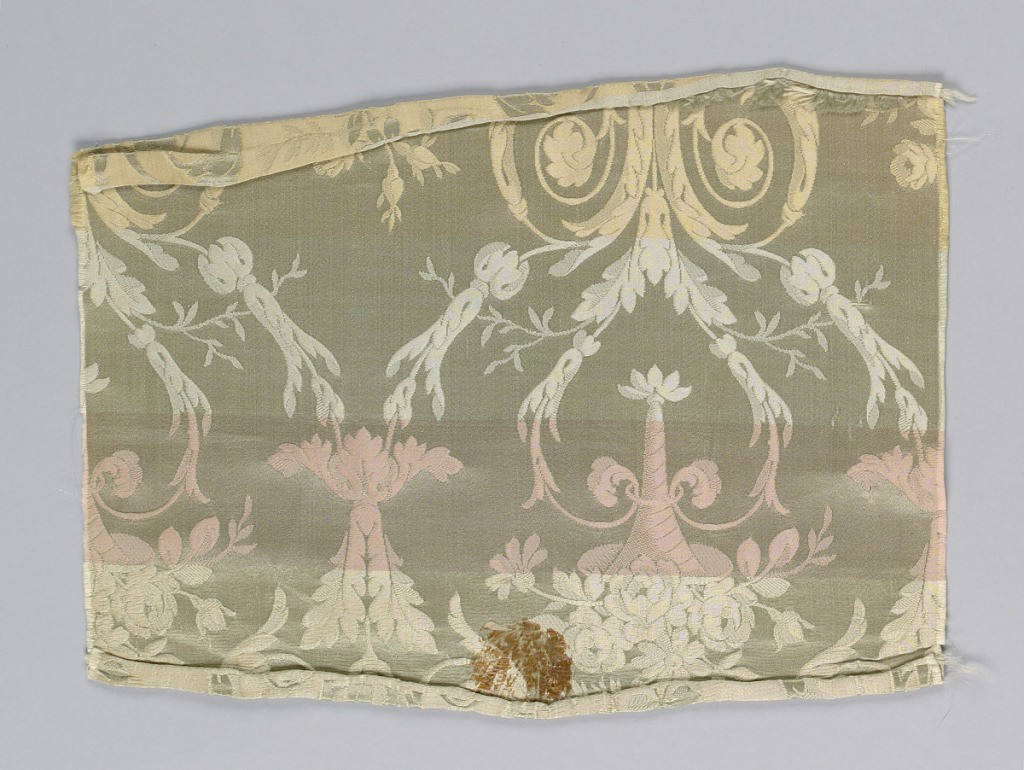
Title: Sample
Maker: Orinoka Mills, Philadelphia, Pennsylvania, USA
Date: ca. 1910
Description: Light green warp with striped wefts of white, then pink, green and  yellow.